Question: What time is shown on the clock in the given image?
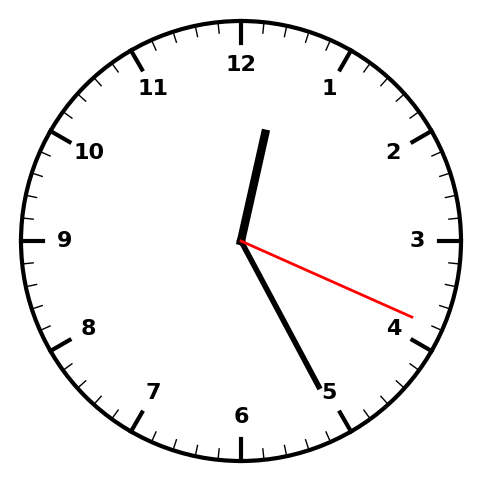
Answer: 12:25:19